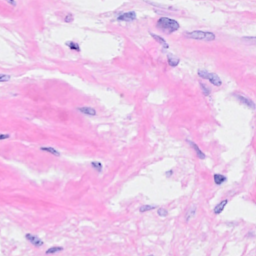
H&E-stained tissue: Breast